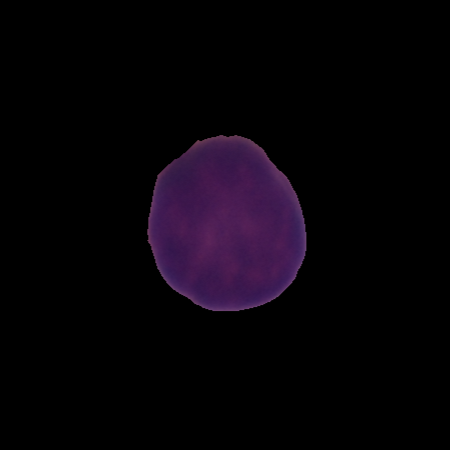
Label: healthy